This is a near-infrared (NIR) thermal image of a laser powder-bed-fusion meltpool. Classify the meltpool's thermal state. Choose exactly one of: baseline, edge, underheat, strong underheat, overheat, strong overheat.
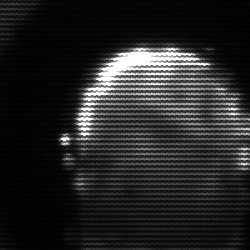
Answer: baseline